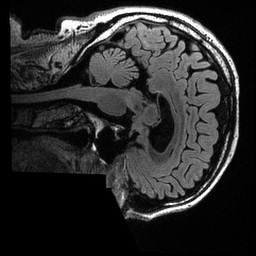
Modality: T2w
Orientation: sagittal
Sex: male
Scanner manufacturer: ge
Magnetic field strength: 3 T
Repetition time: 6 s
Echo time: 0.1285 s